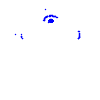
Particle: pion